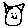
Label: cat